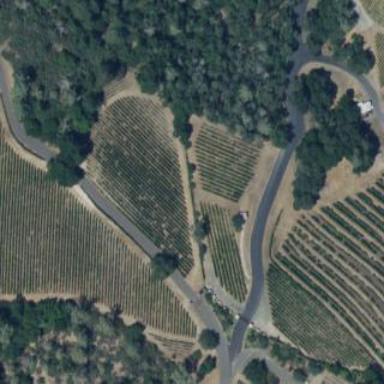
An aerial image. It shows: Vineyard with wine grapes as the main crop.